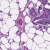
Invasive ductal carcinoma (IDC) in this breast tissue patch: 1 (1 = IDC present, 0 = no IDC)